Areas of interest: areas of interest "Badminton Court"
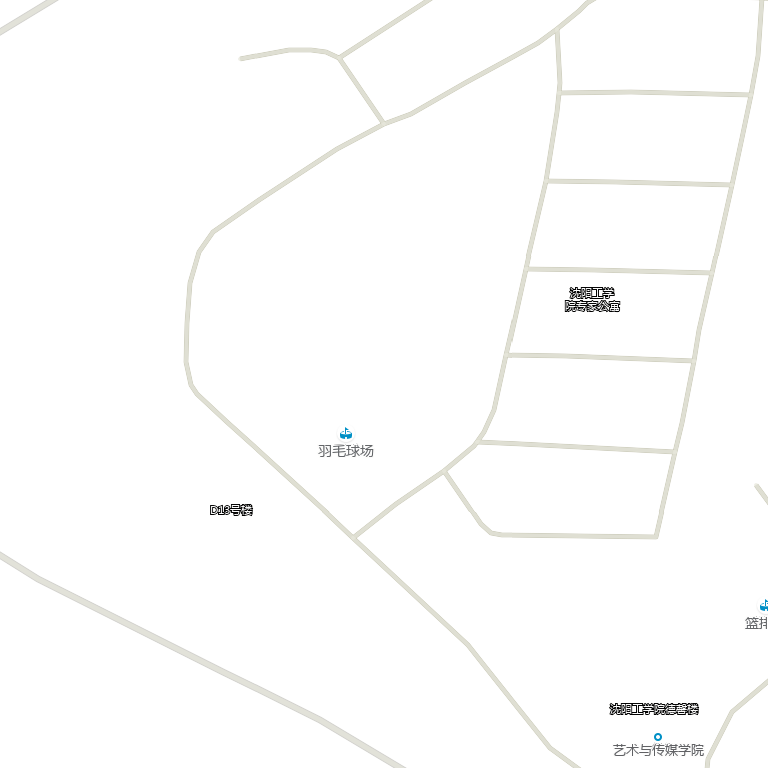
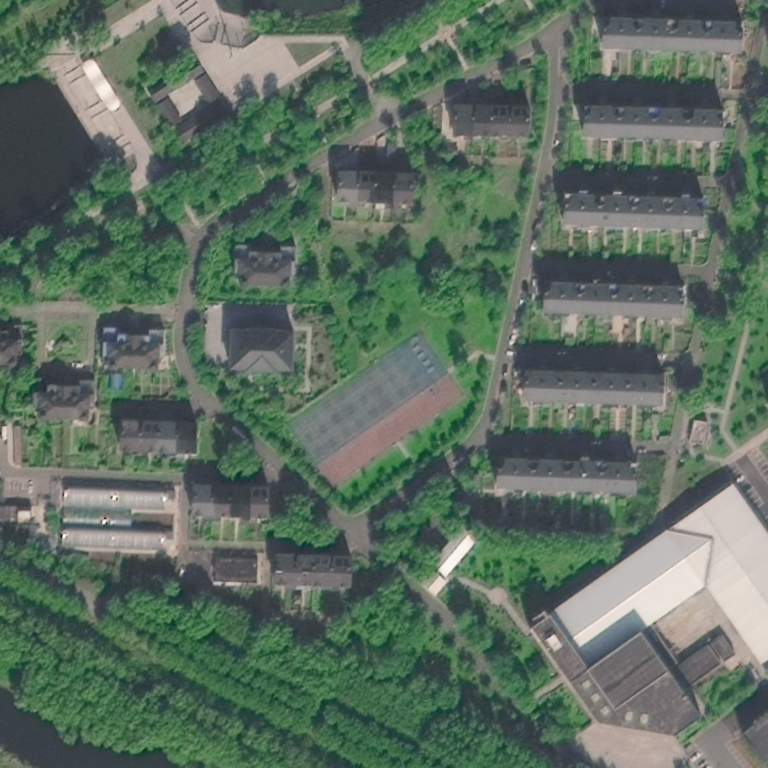